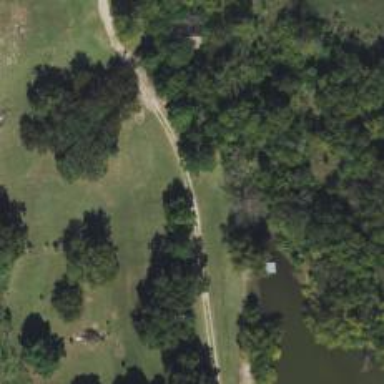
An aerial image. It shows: Driveway leading to service road.